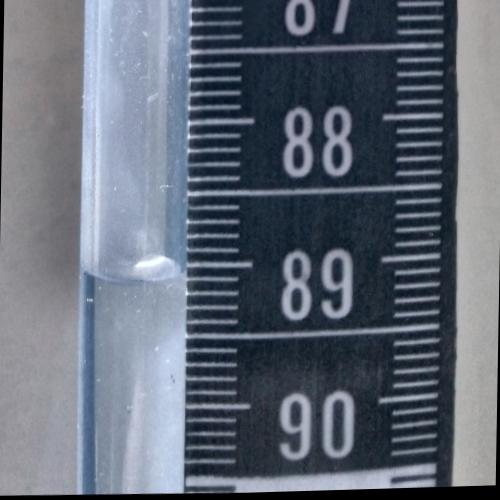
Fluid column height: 89.1 cm